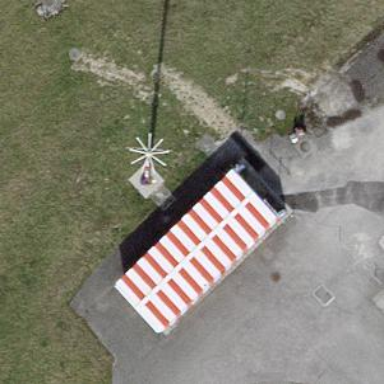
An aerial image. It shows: Mast structure.